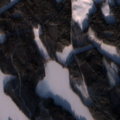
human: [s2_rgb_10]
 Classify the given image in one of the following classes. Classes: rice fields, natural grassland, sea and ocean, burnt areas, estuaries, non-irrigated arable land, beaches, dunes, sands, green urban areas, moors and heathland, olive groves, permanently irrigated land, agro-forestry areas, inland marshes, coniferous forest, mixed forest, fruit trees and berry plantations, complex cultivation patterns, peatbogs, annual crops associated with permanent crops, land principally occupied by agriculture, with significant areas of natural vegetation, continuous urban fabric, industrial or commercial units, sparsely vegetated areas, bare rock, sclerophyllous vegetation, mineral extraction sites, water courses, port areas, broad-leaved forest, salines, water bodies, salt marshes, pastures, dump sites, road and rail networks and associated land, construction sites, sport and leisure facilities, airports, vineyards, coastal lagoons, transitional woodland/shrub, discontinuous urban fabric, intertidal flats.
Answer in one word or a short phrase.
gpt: land principally occupied by agriculture, with significant areas of natural vegetation, broad-leaved forest, coniferous forest, mixed forest, water bodies